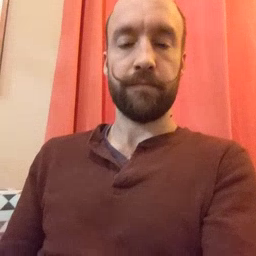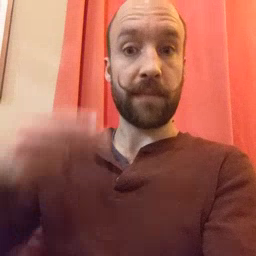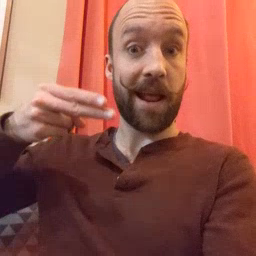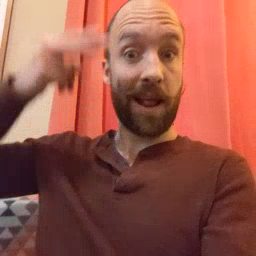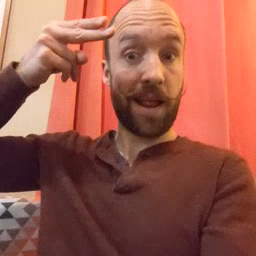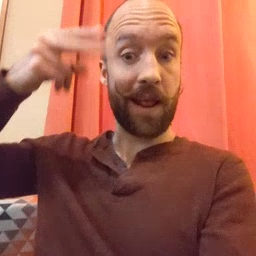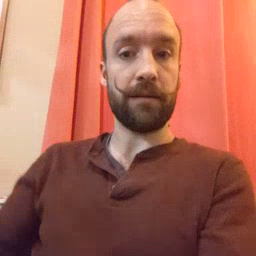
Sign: high